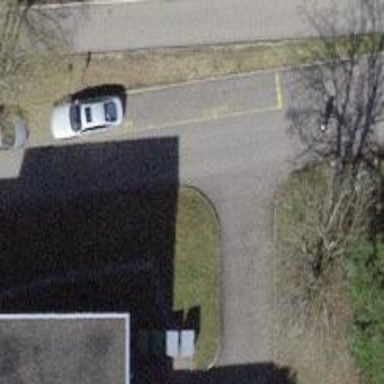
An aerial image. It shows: Cobblestone service road with no sidewalk.